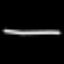
Label: line